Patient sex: F
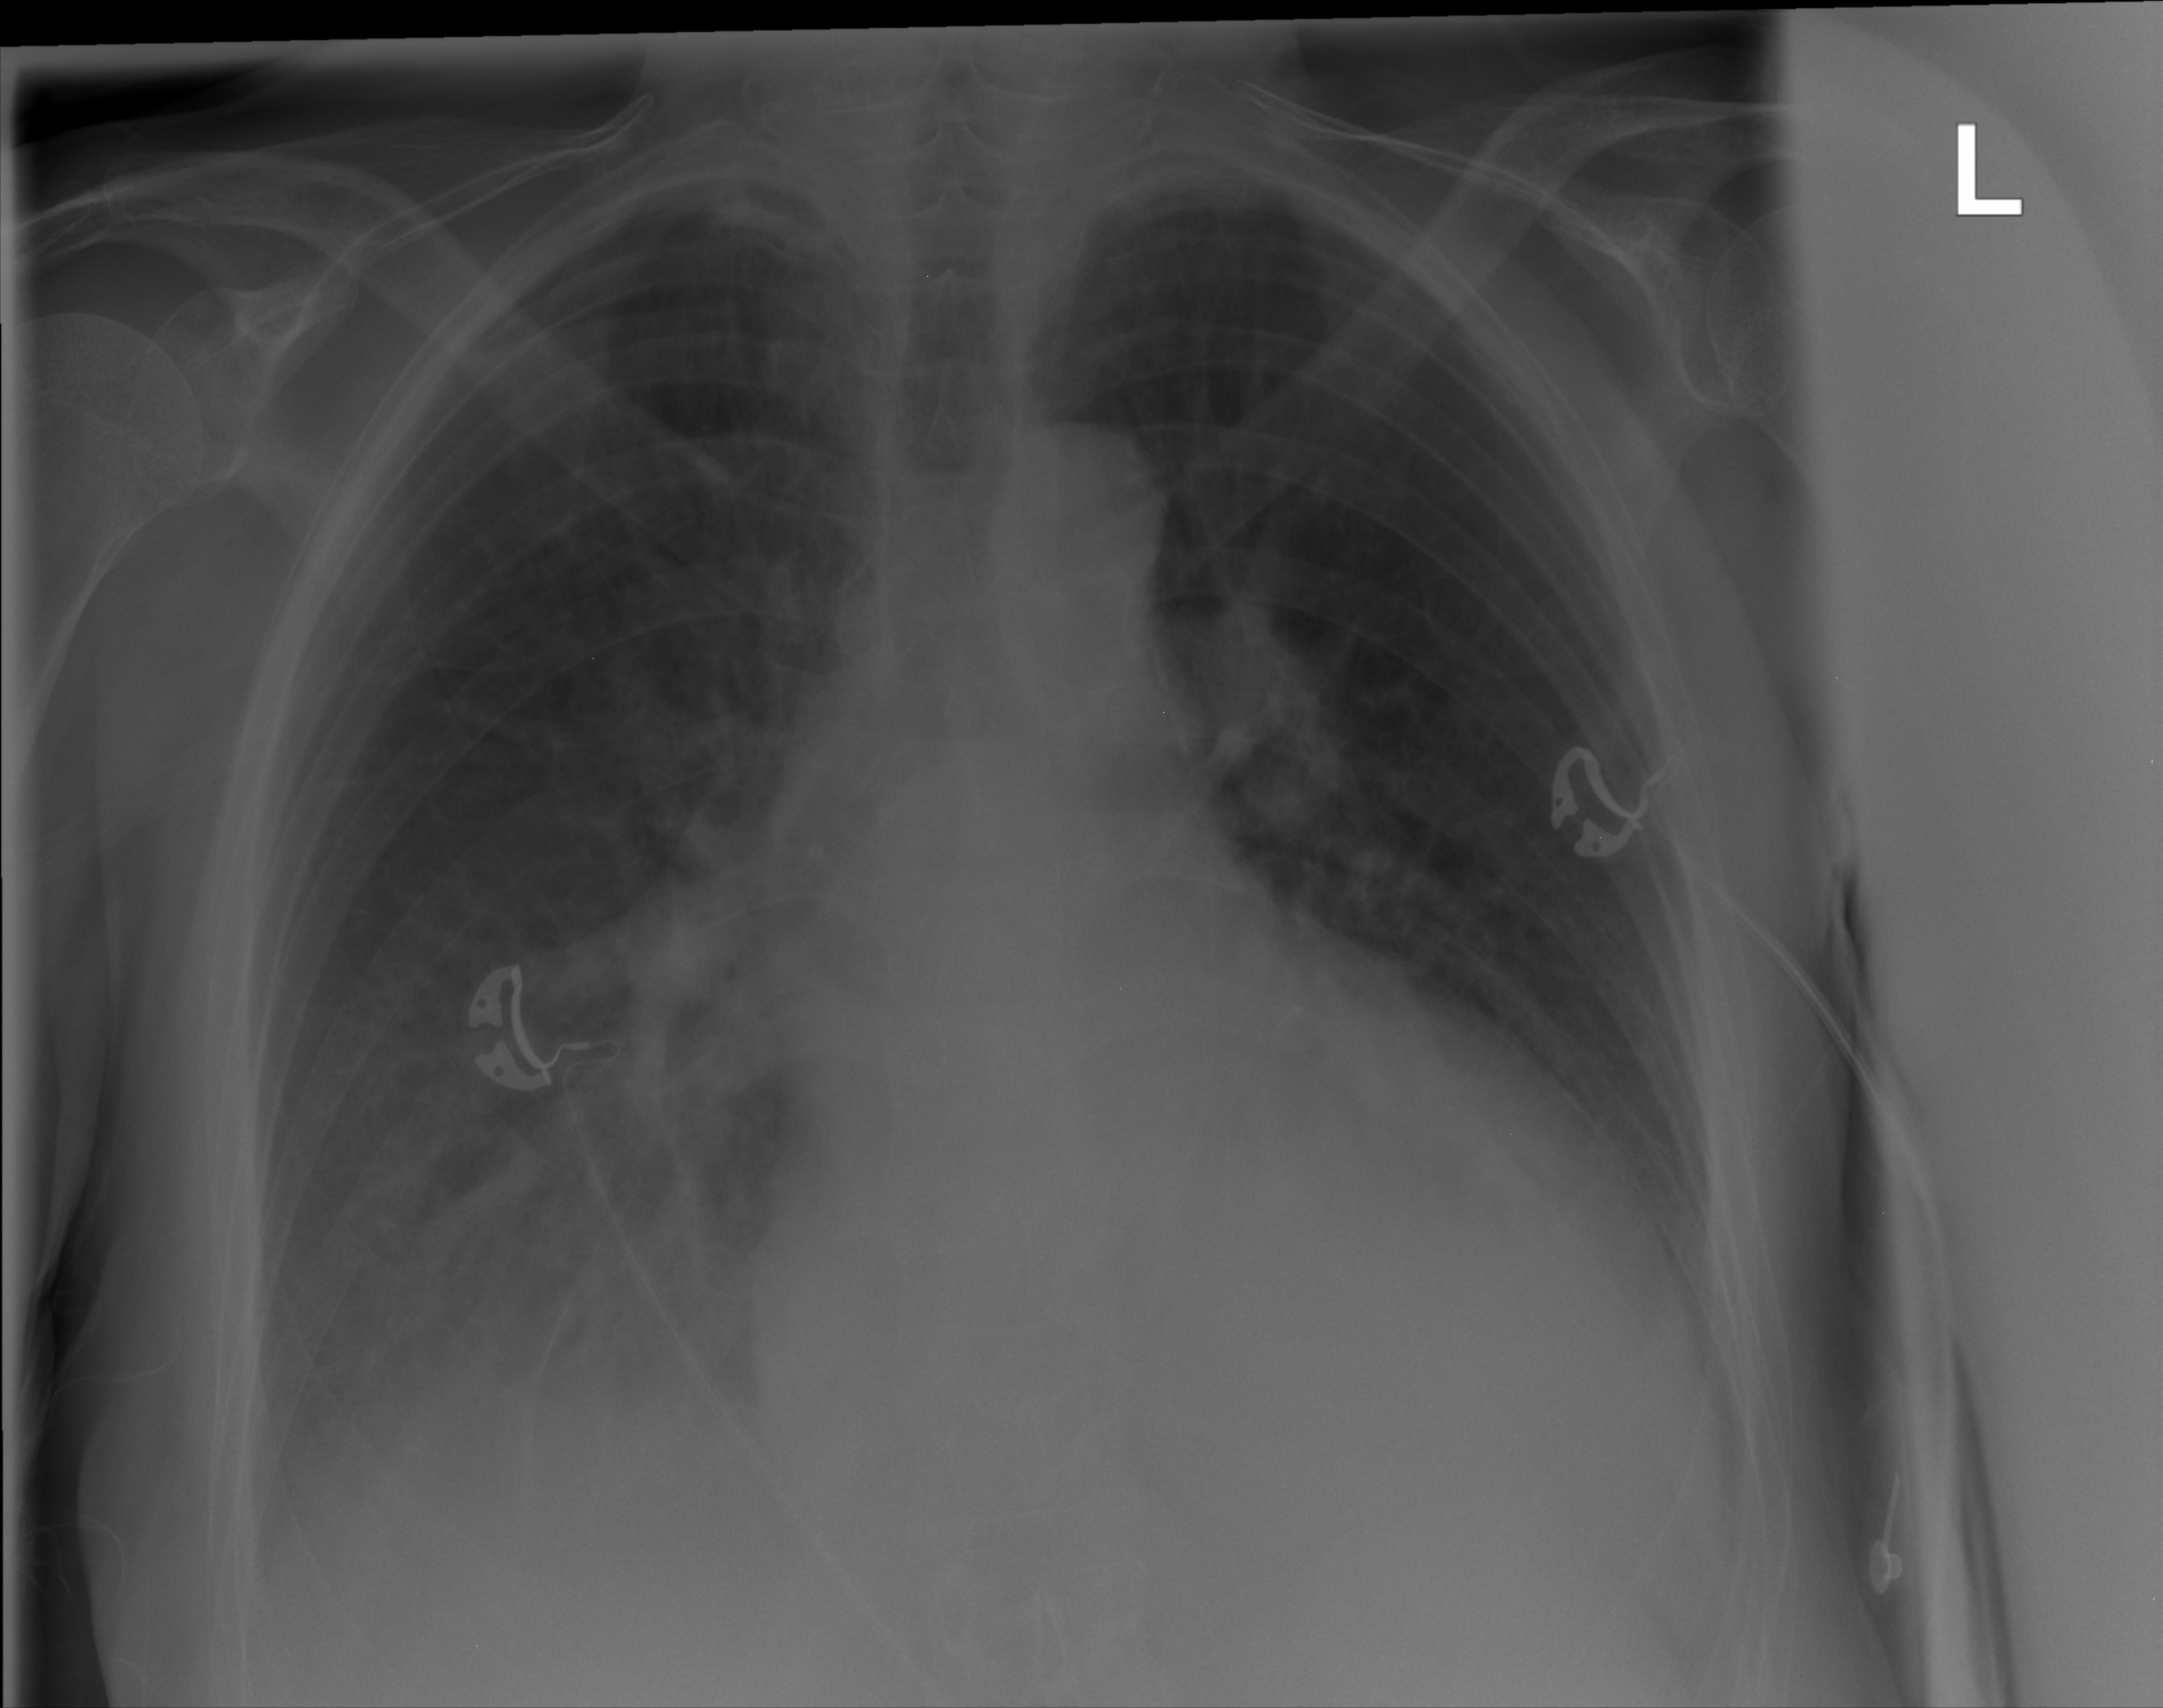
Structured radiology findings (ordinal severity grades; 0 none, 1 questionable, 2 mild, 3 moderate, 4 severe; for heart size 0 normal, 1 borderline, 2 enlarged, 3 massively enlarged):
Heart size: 2
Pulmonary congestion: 0
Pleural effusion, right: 3
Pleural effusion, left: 2
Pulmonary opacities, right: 0
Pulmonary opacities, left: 0
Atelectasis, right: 2
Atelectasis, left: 0